Question: I want to create a ImageButton and set an image as background mantaining original size. So I use this few lines of code find on StackOverflow too:
'''
ImageButton retry = new ImageButton(this);
Bitmap image = BitmapFactory.decodeResource(getResources(), R.drawable.button2);
retry.setImageBitmap(image);
retry.setMinimumWidth(image.getWidth());
retry.setMinimumHeight(image.getHeight());
'''
But unfortunately I obtain following result:

Obviously I don't want the "background button", but only the image. How can I do?
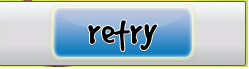
Answer: It depends on your image but. You can achieve this by writing style to your button.
Firstl you should define your shape for your button in drawables folder(if it doesnt exist dont hesitate to create and define button_shape.xml).
'''
<selector xmlns:android="http://schemas.android.com/apk/res/android">
<item android:state_pressed="true"
android:drawable="@drawable/button_pressed" /> <!-- **pressed button pressed is name of image...** -->
<item android:state_focused="true"
android:drawable="@drawable/button_focused" /> <!-- focused -->
<item android:state_hovered="true"
android:drawable="@drawable/button_focused" /> <!-- hovered -->
<item android:drawable="@drawable/button_normal" /> <!-- default -->
</selector>
'''
After you define your style in style file.
'''
<style name="button_style">
<item name="android:textColor">#ffffff</item>
<item name="android:background">@drawable/button_states</item>
</style>
'''
and set style property of Button.